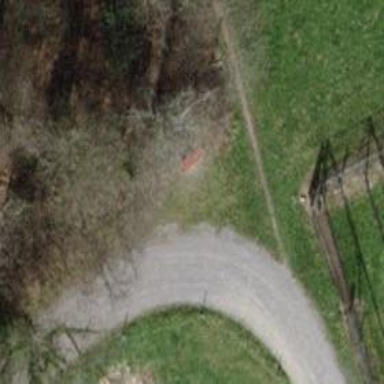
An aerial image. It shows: Red bench.